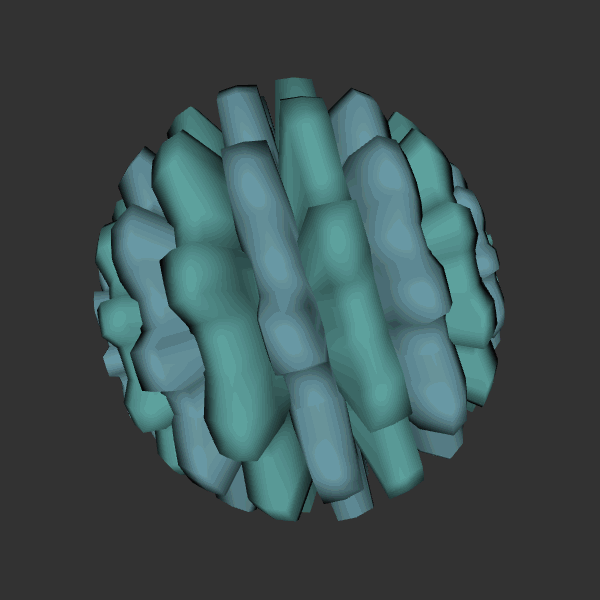
Background: dark